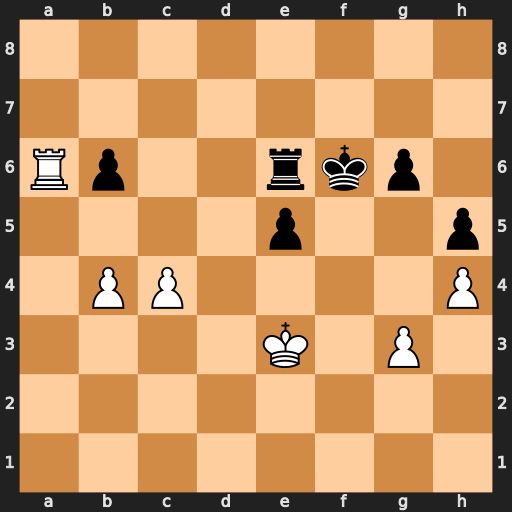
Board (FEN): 8/8/Rp2rkp1/4p2p/1PP4P/4K1P1/8/8
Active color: w
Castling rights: -
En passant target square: -
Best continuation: Ke4 Rd6 c5